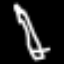
Label: pencil